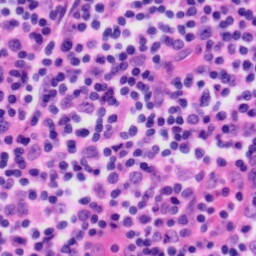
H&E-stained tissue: Tonsil